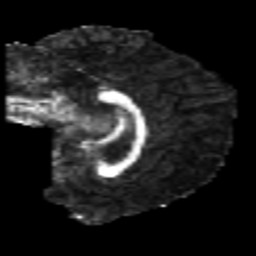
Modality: FA
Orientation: sagittal
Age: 24
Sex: female
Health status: healthy
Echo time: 0.074 s